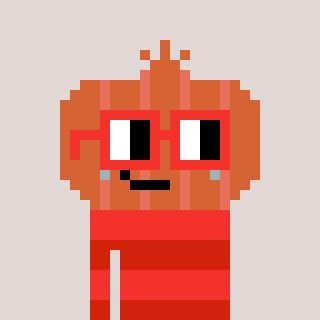
a pixel art character with square red glasses, a onion-shaped head and a red-colored body on a warm background